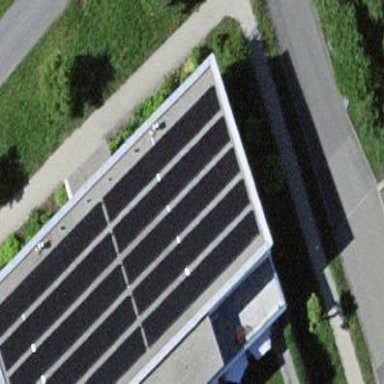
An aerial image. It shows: Solar power generator.